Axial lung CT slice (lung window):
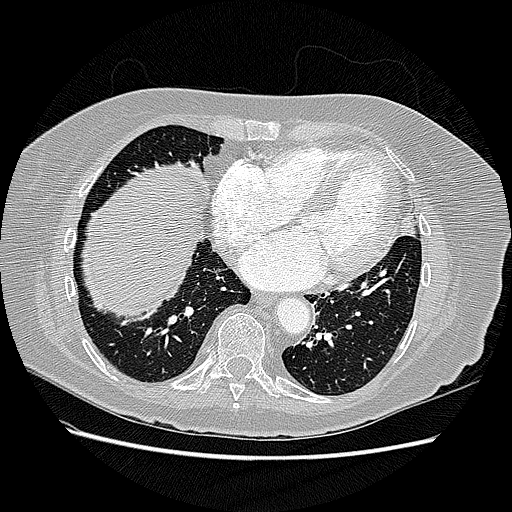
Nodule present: no